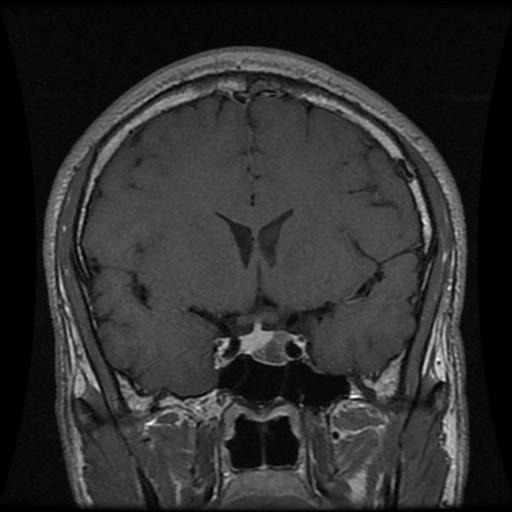
Label: pituitary